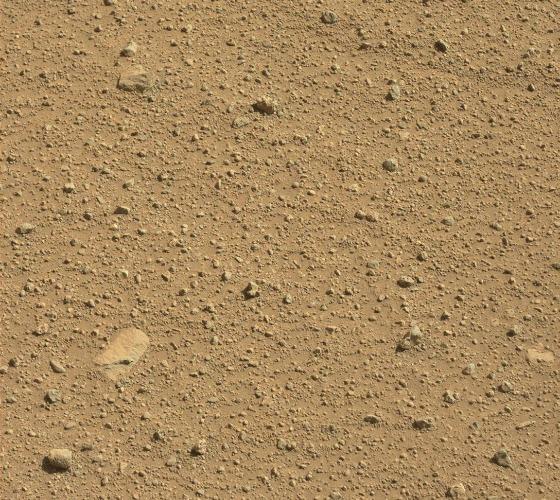
Terrain classes present: Bedrock, Gravel / Sand / Soil, Rock, Shadow